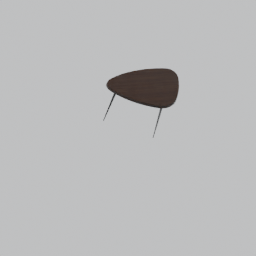
Label: furniture